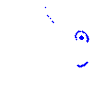
Particle: kaon